Chest X-ray:
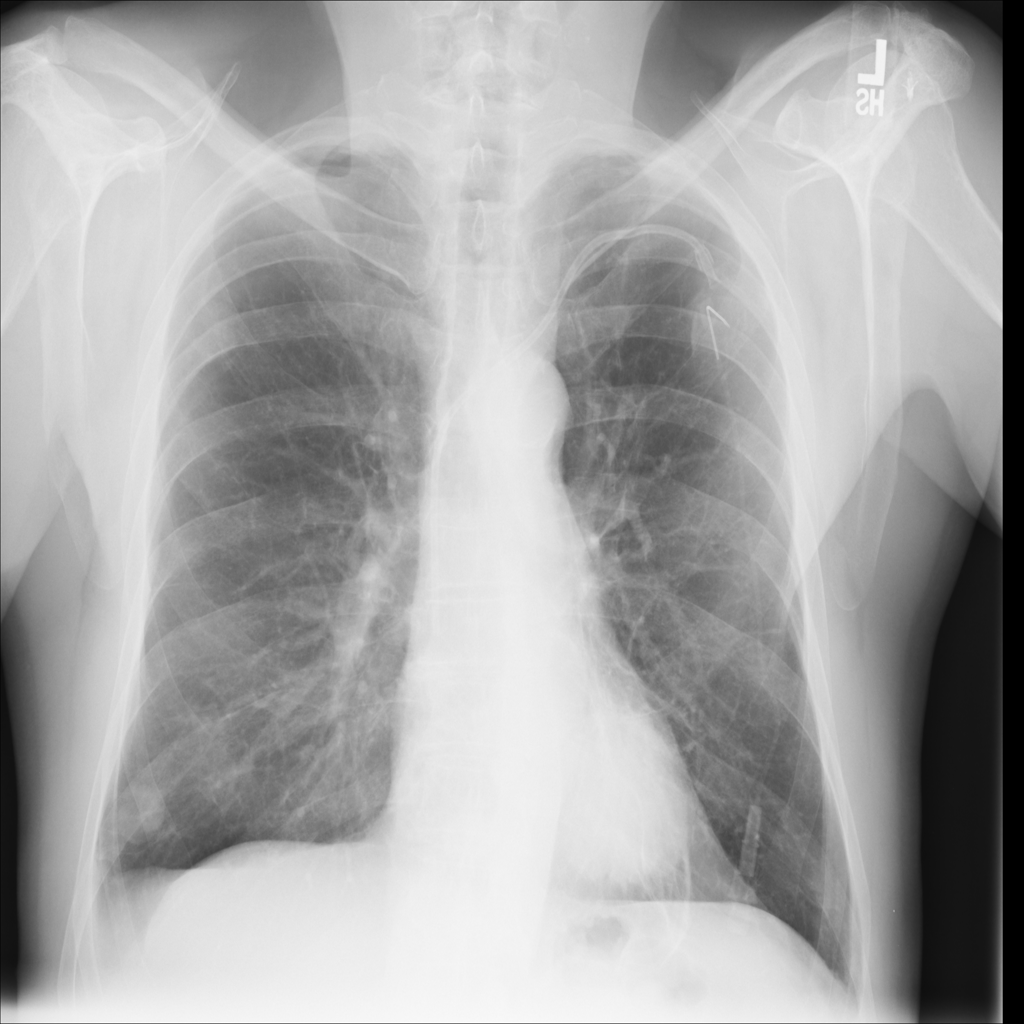
Findings: Nodule, Mass
No abnormal finding: no